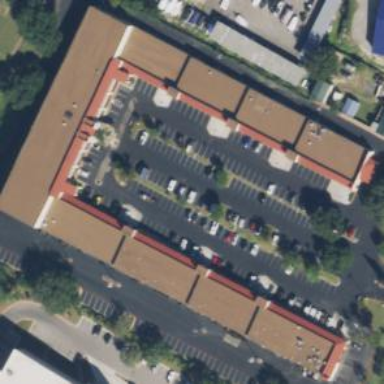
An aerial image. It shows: Retail building.